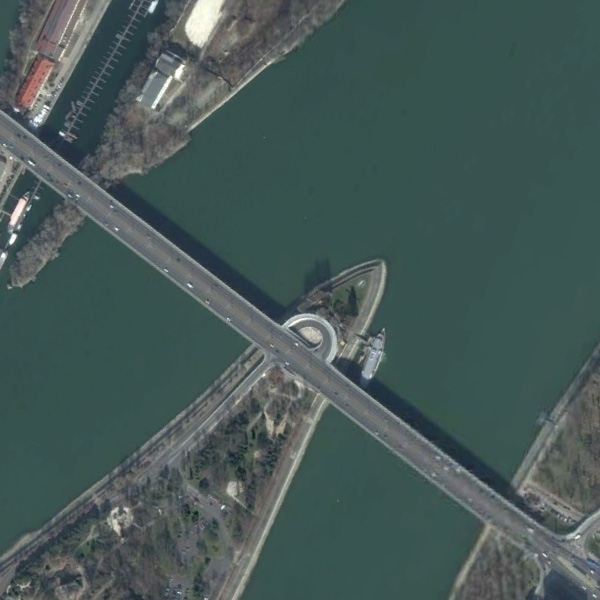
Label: Bridge